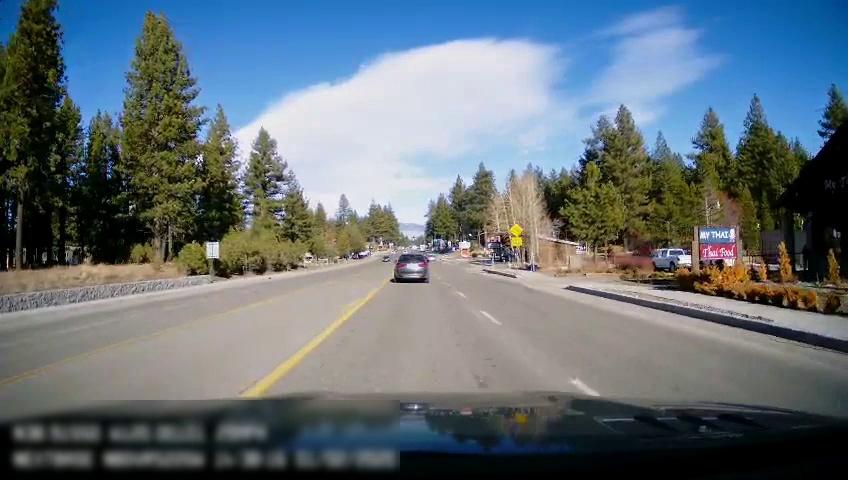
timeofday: Day
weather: Sunny
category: Drivable Space
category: Vehicles | SUV
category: Vehicles | Truck
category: Lanes | Opposite Lane
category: Lanes | Opposite Lane
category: Lanes | Current Lane
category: Traffic | Signs
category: Traffic | Signs